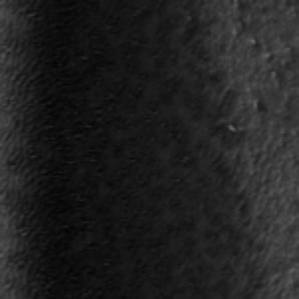
Label: frost